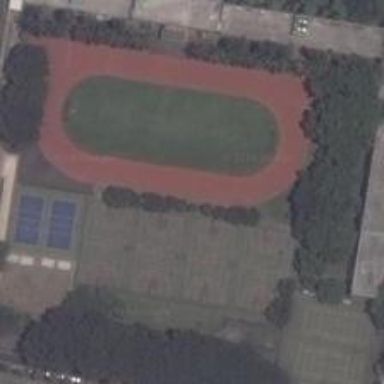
The football field and the tennis courts are located in this tree-lined place .